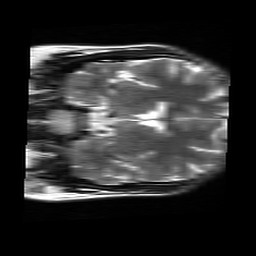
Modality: T2w
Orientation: coronal
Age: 21
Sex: female
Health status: healthy
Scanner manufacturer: siemens
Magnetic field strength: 3 T
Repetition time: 4.01 s
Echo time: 0.116 s